Interaction volume radius: 5 \u00c5
Interaction volume height: 30 \u00c5
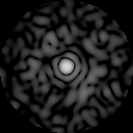
Disorder parameter: 0.8294